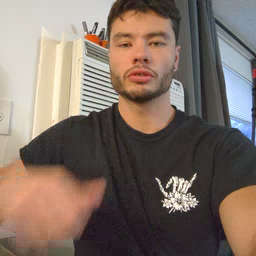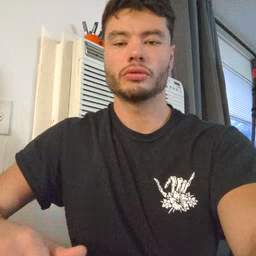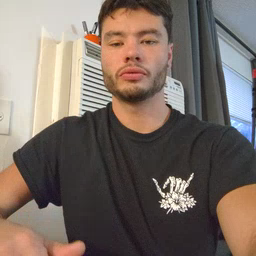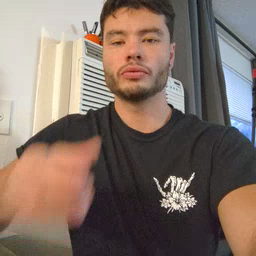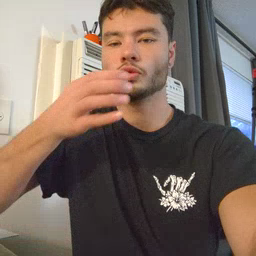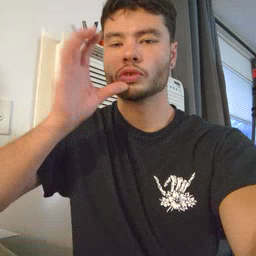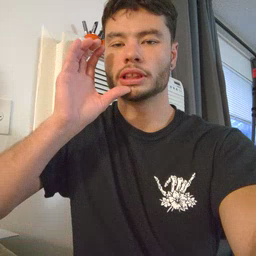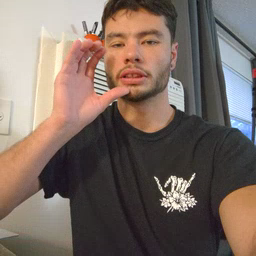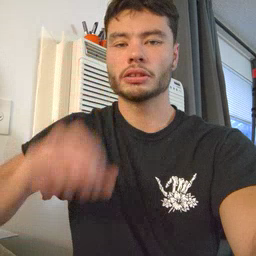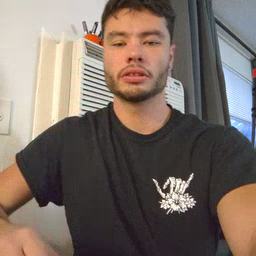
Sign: drink